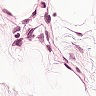
Metastatic tissue present: no